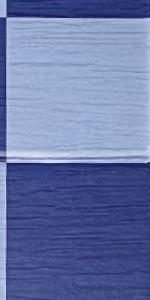
Label: Empty